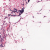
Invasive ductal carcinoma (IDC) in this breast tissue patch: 0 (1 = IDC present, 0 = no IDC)